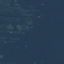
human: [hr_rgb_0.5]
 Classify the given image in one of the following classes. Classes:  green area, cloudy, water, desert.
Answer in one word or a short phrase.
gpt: water